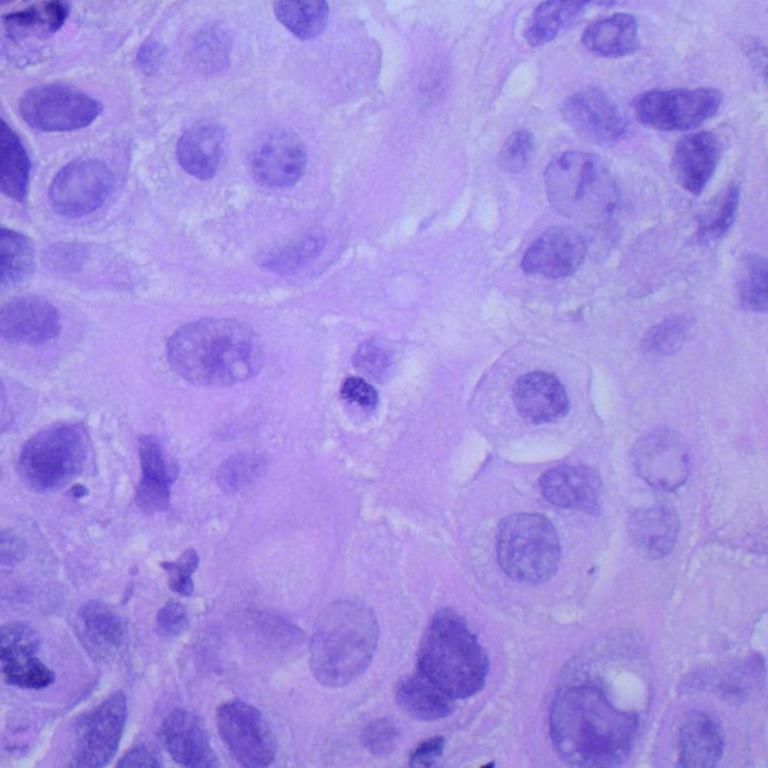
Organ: lung
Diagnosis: squamous carcinomas